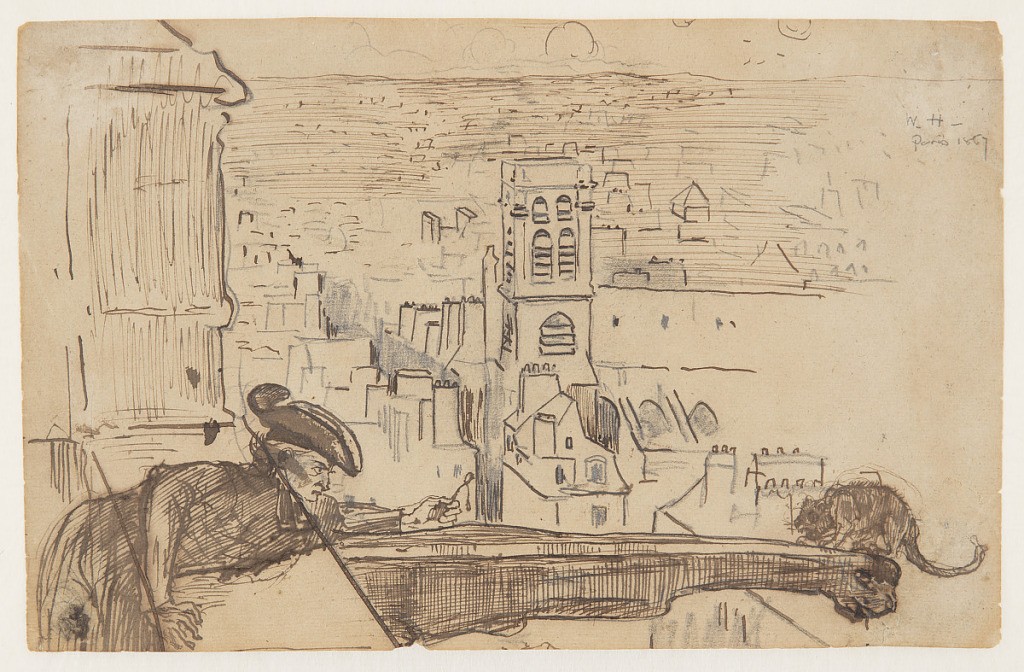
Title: View of Paris
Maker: Winslow Homer, American, 1836–1910
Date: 1867
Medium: Pen and brown ink, graphite on brown paper
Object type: Drawing
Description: Horizontal view over Paris from a parapet of the tower of Notre Dame Cathedral in the foreground, where a man holds out a wishbone to entice a cat crouched on the extreme outer end of a gargoyle.